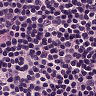
Metastatic tissue present: no